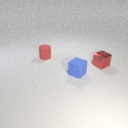
small red rubber cylinder to the left of small red metal cube